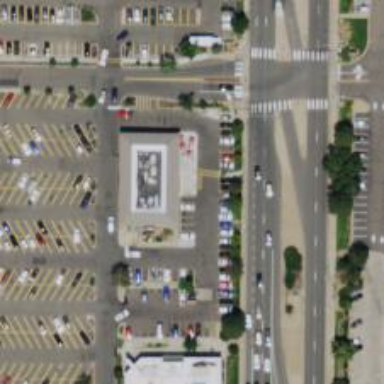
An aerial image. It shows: Parking space.